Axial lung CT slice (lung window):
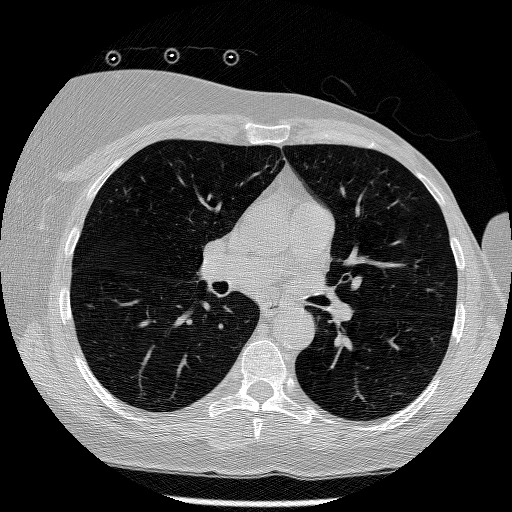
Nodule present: no